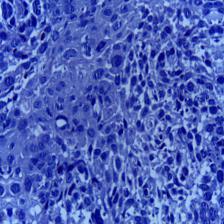
Diagnosis: OSCC